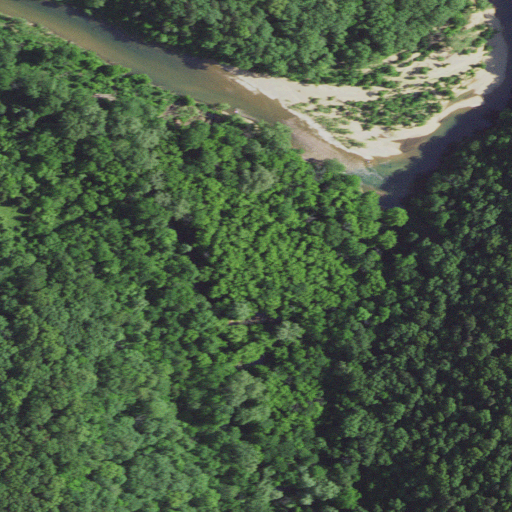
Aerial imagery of valley in Missouri named Lost Hollow containing deciduous forest, mixed forest, woody wetlands, open water, pasture, and barren land